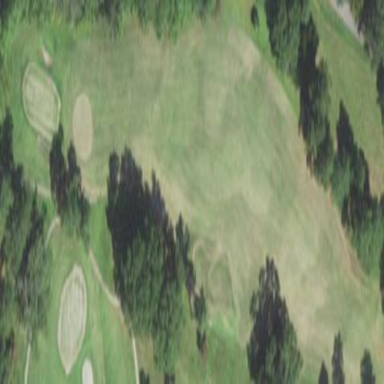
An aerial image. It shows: Golf fairway on grassland designated for leisure and sports activities.